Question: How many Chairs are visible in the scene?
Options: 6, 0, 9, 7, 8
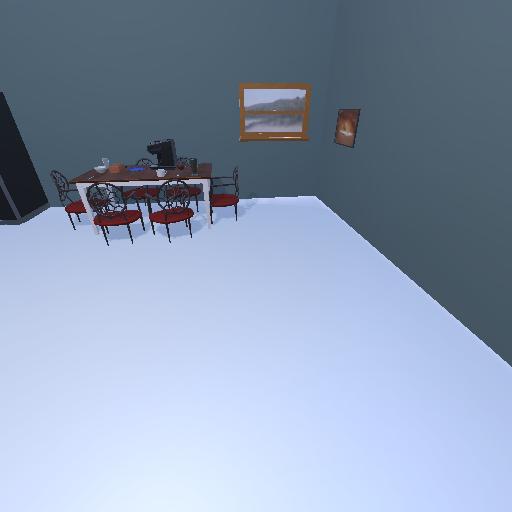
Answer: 6